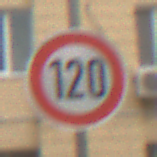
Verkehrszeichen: Geschwindigkeit120
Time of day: MorningAfternoon
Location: Outdoor (Urban)
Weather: Overcast
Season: NotSpecified
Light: Natural